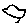
Label: bird